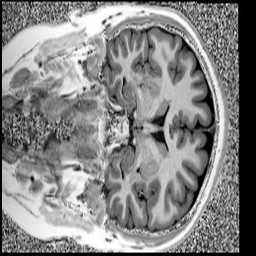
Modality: UNIT1
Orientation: coronal
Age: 12
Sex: female
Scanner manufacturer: siemens
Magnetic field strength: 3 T
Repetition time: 4 s
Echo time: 0.00303 s